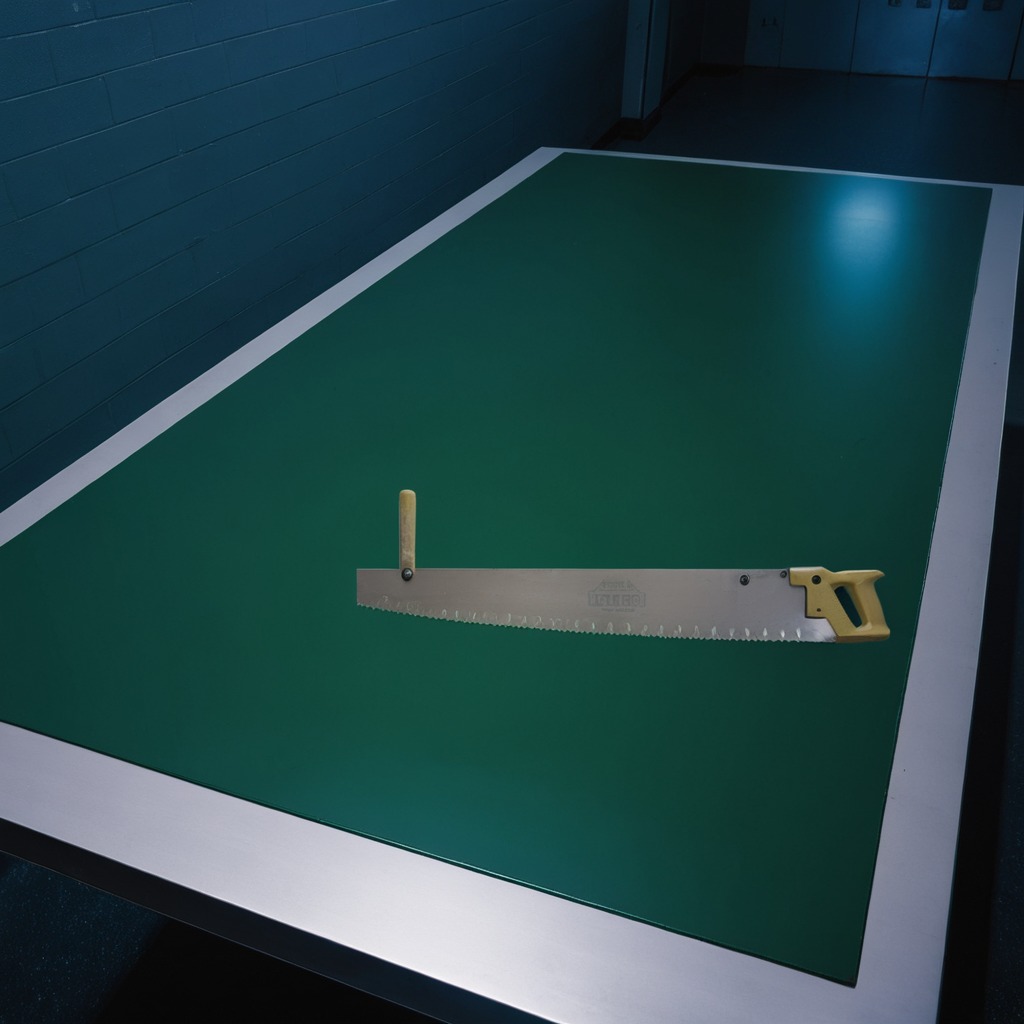
A metal saw is lying on a clean empty table in a railway signal maintenance room lit by harsh overhead fluorescents.